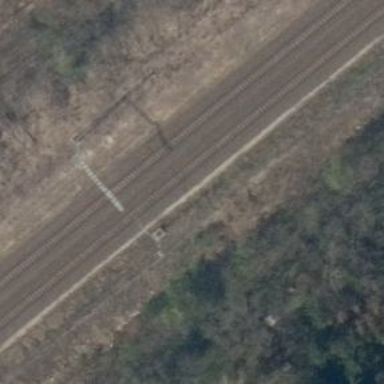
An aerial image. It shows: Railway track with contact lines for electrification.